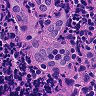
Metastatic tissue present: no